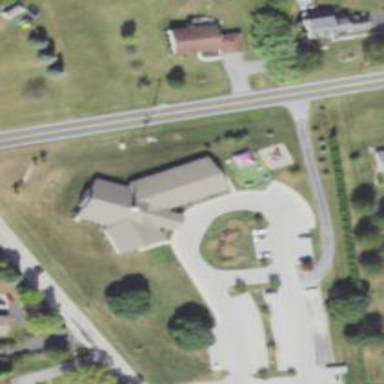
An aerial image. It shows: Building serving as place of worship.